Interaction volume radius: 10 \u00c5
Interaction volume height: 25 \u00c5
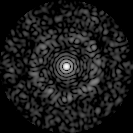
Disorder parameter: 0.8507